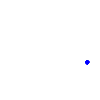
Particle: kaon